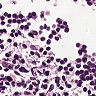
Metastatic tissue present: no